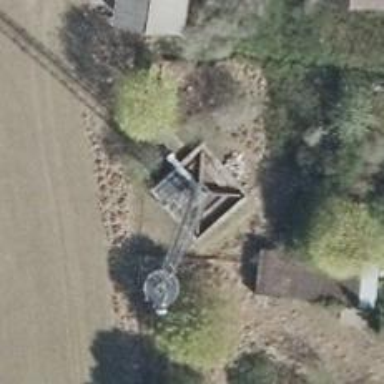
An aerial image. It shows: Communication tower.